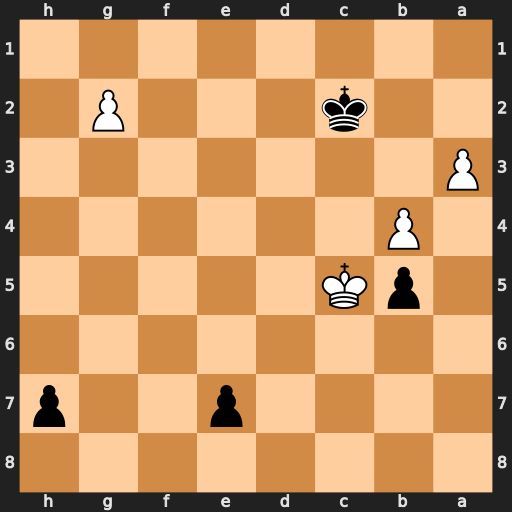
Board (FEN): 8/4p2p/8/1pK5/1P6/P7/2k3P1/8
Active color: b
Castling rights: -
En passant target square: -
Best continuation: e5 a4 bxa4